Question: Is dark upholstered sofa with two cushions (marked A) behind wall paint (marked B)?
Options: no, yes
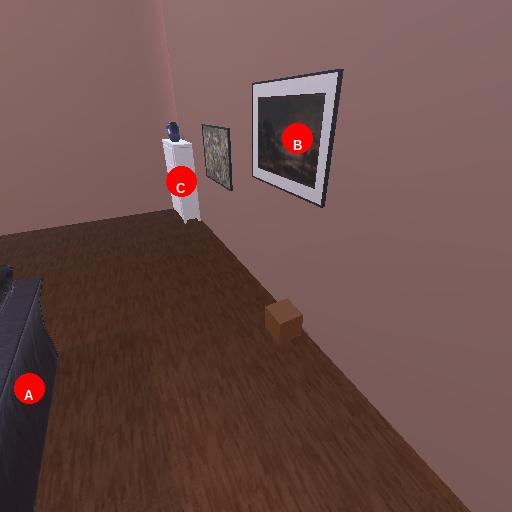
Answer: no